Field crop: tomato
Growth stage: 1
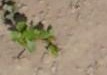
Species: portulaca